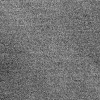
Atmospheric dust classification: dusty